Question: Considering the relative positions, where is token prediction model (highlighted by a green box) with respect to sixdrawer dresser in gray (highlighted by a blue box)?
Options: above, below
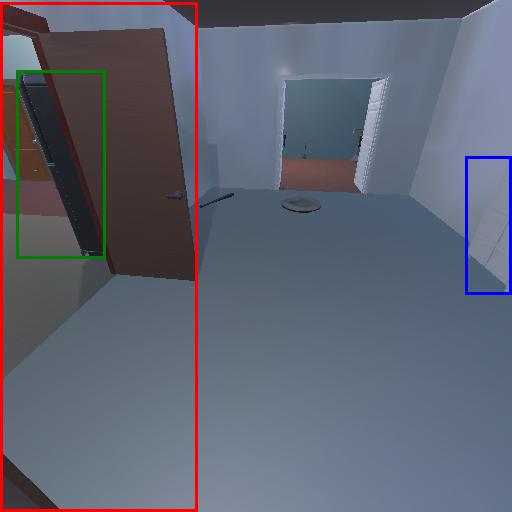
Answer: above